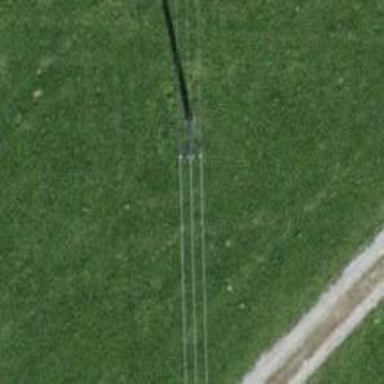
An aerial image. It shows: Minor power line.